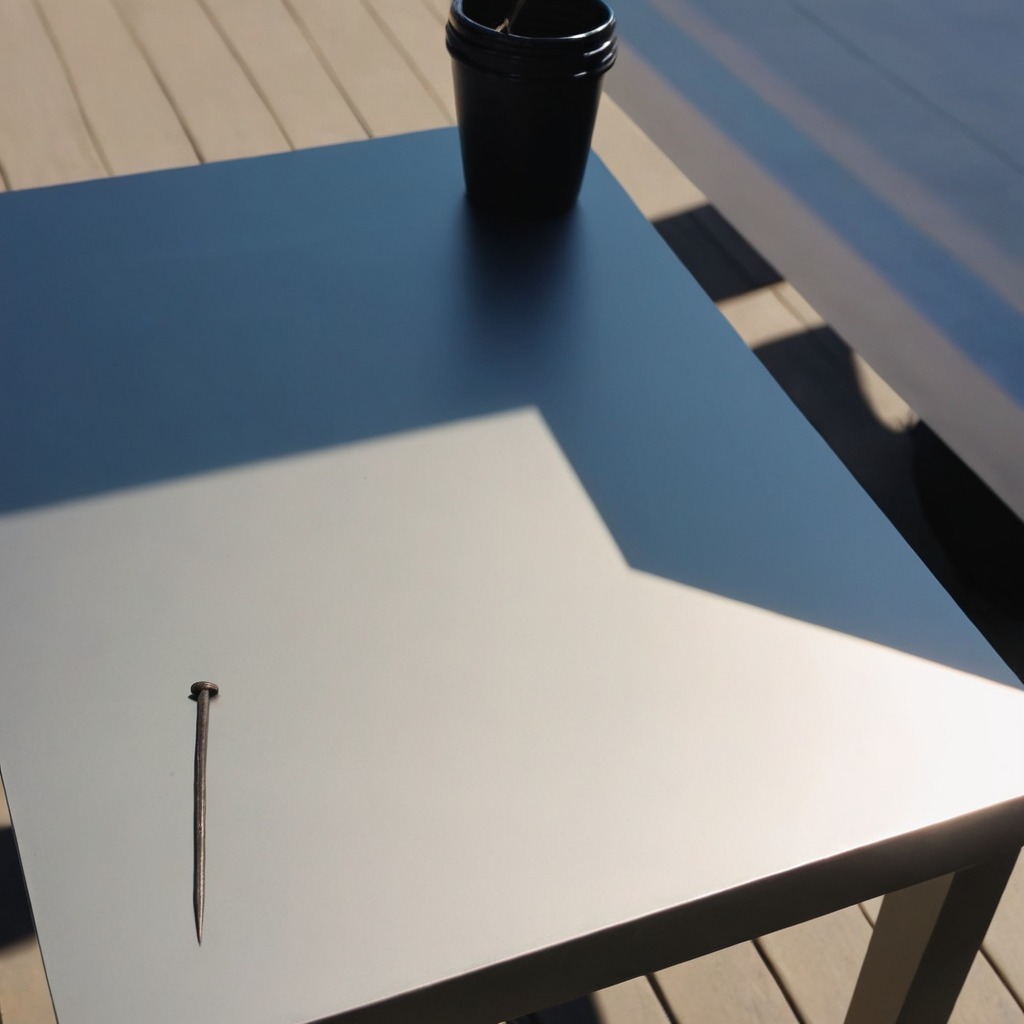
An iron nail lies on the clean utility table in a temporary outdoor tool station afternoon light present textured surface.